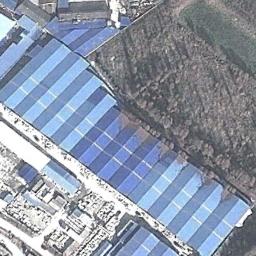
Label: industrial_area